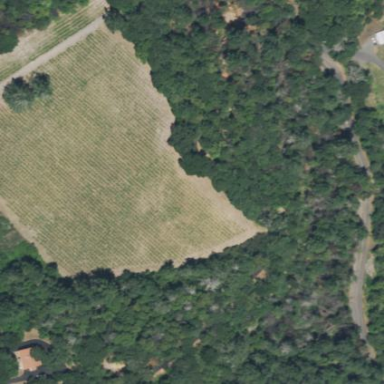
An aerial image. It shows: Vineyard where grapes are grown.